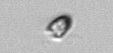
Label: Pyramimonas